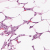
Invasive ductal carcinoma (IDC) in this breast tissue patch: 0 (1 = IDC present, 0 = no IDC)